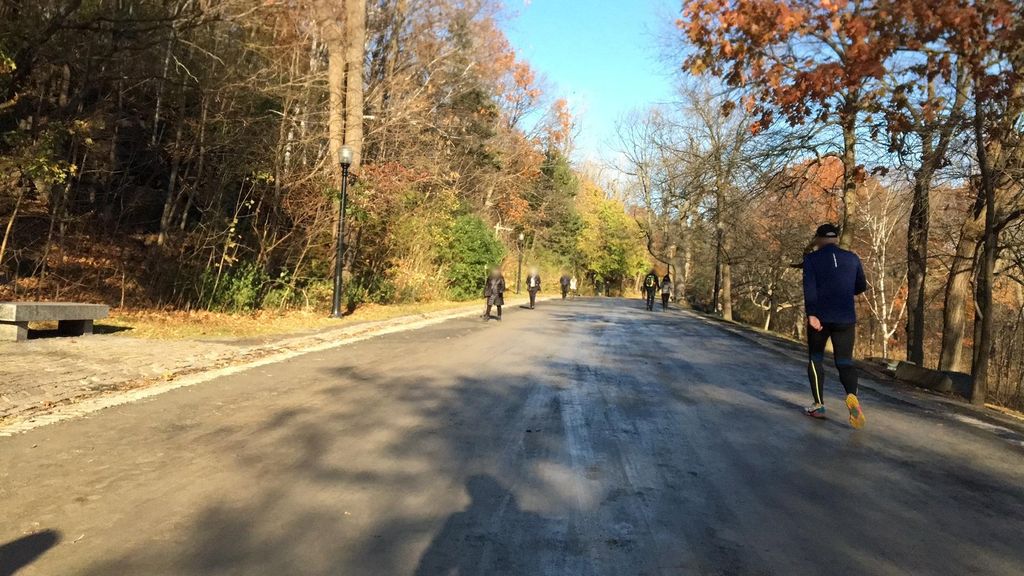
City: montreal